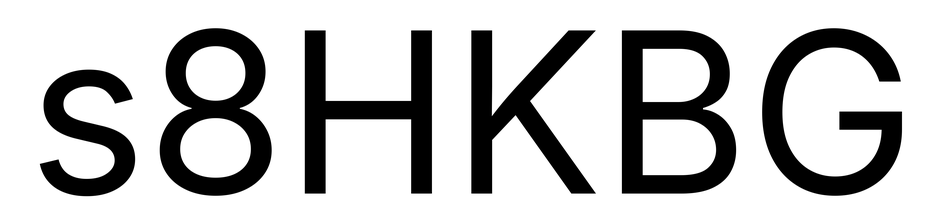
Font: Inter_Regular